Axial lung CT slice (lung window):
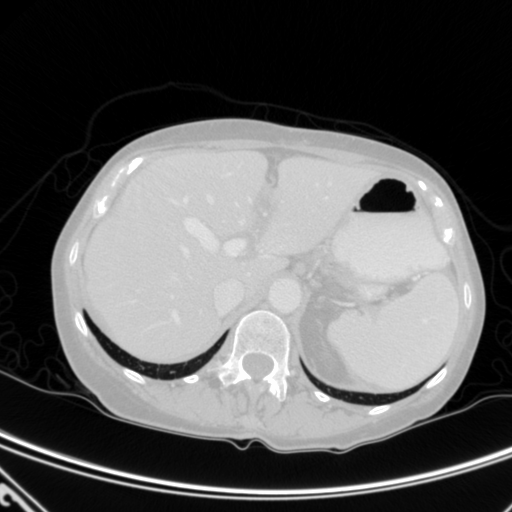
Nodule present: no